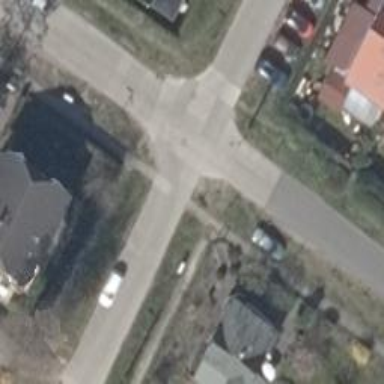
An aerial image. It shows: Residential road with concrete surface.